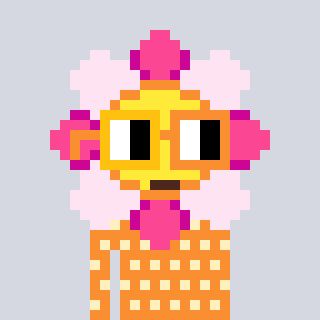
a pixel art character with square yellow and orange glasses, a flower-shaped head and a orange-colored body on a cool background